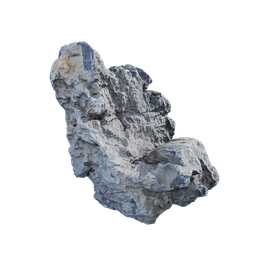
Label: nature